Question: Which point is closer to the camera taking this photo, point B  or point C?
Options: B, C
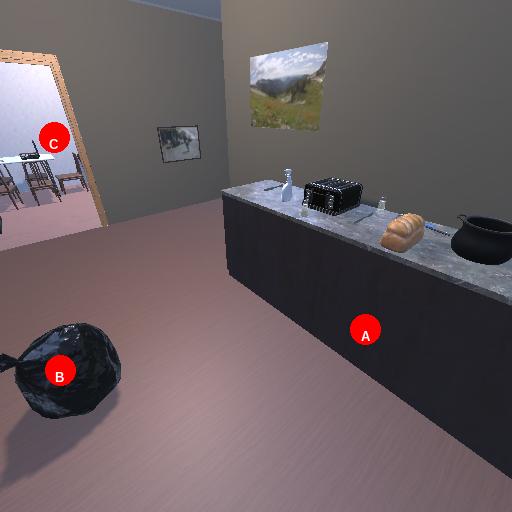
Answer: B